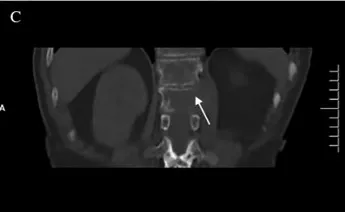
Lumbar computed tomography (CT) showed. Expansive bone destruction in the vertebrae, and ,appendages of the 11th thoracic vertebra (white arrow).
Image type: radiology (ct)